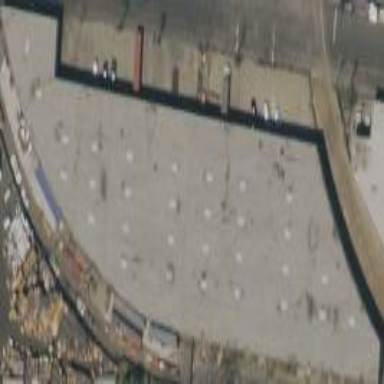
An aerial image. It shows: Warehouse.